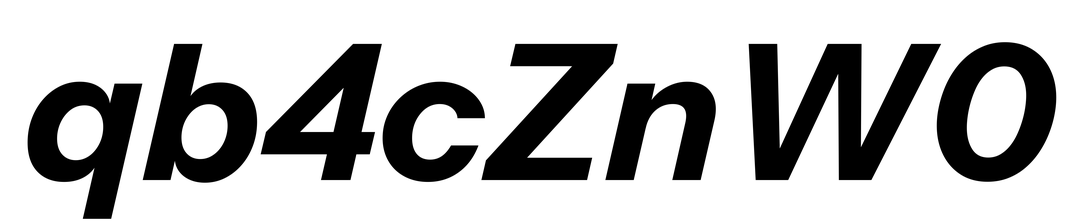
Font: InstrumentSans-Italic_Bold_Italic